Question: I subclassed 'NSButton' so that the button image would change when it is clicked. The following code is used for the subclass.
'''
#import "MyImageButton2.h"
@interface MyImageButton2 ()
@property (strong, nonatomic) NSCursor *cursor;
@end
@implementation MyImageButton2
- (void)setImage:(NSImage *)image {
[super setImage:image];
if (!self.image) {
self.image = [NSImage imageNamed:@"buttonicon"];
}
}
- (void)mouseDown:(NSEvent *)theEvent {
[super mouseDown:theEvent];
self.image = [NSImage imageNamed:@"buttonicon2"];
}
- (void)mouseUp:(NSEvent *)theEvent {
[super mouseUp:theEvent];
self.image = [NSImage imageNamed:@"buttonicon"];
}
- (void)resetCursorRects {
NSCursor *cursor = (self.cursor) ? self.cursor : [NSCursor pointingHandCursor];
if (cursor) {
[self addCursorRect:[self bounds] cursor:cursor];
} else {
[super resetCursorRects];
}
}
@end
'''
And here is the current button. As you can see, the button does not return to its original image after it is clicked, the 'mouseUp' event.

Any ideas on why the image is not returned to its original state during the 'mouseUp' event?
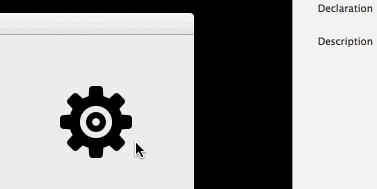
Answer: You don't really have to subclass 'NSButton' to accomplish this. It can be easily done in your XIB file. In the Interface Builder property inspector, select your button and set the 'Type' to 'Momentary Change' and then enter 'buttonicon' under 'Image' and 'buttonicon2' under 'Alternate'.